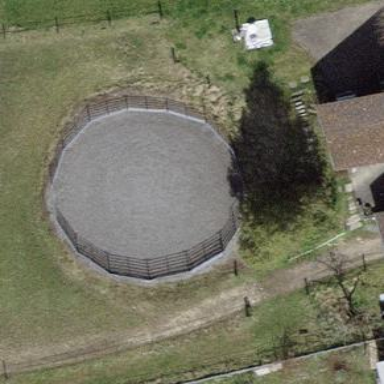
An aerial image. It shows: Equestrian pitch for leisure land use.